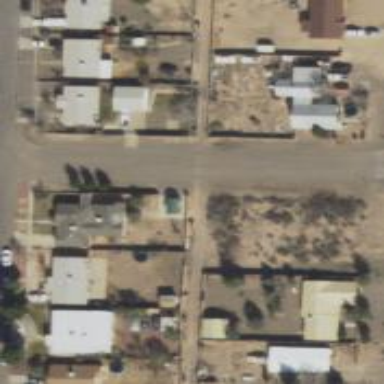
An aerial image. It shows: Alley classified as service road.